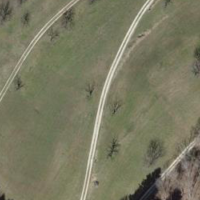
EUNIS habitat code: 52
Species observed at this site:
Chorthippus biguttulus